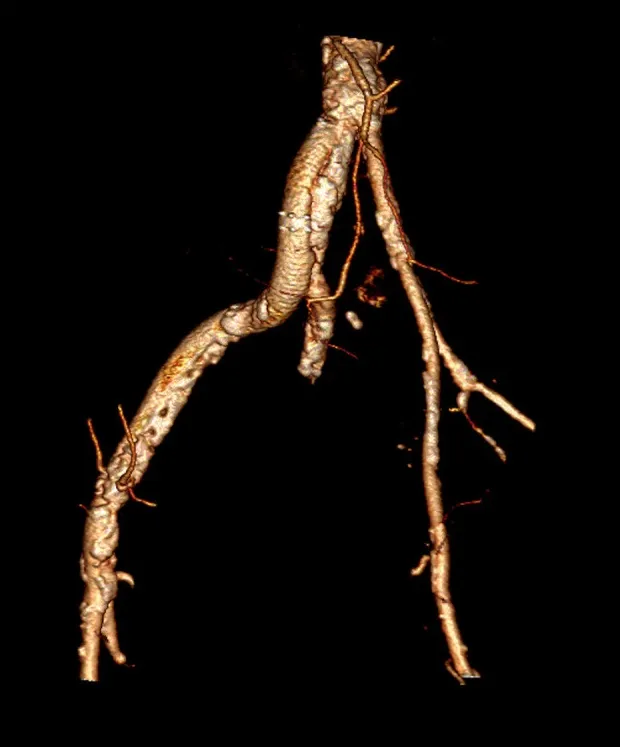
3D reconstruction of the iliofemoral axes, demonstrating the hypoplasia of the left axis and massive calcific involvement of the right axis.
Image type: radiology (ct)